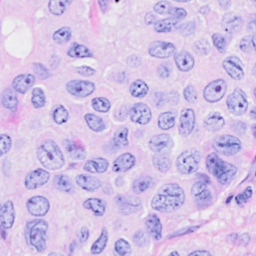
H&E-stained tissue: Breast